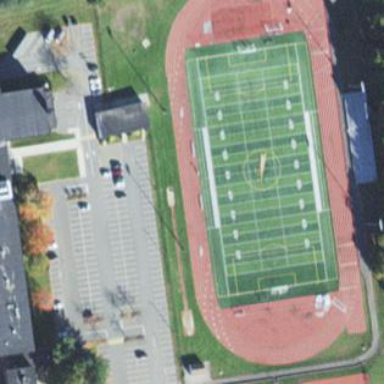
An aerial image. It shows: American football pitch.